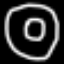
Label: donut